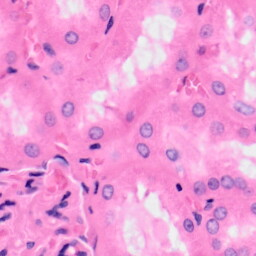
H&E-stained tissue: Kidney